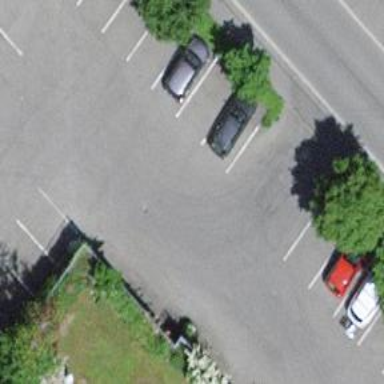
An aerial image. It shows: Parking aisle designated as service road.